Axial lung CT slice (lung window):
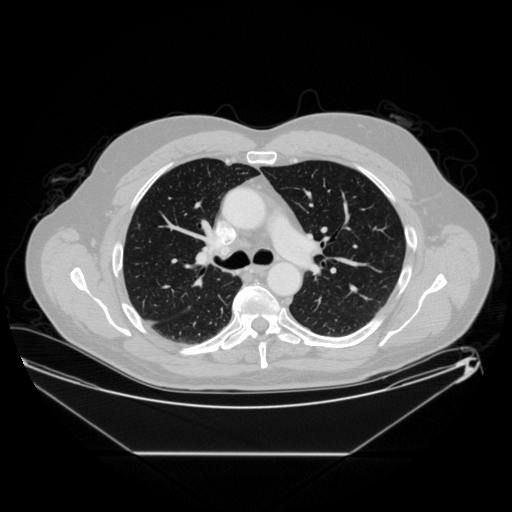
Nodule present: no